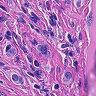
Metastatic tissue present: yes